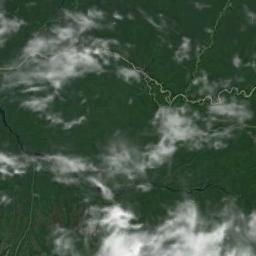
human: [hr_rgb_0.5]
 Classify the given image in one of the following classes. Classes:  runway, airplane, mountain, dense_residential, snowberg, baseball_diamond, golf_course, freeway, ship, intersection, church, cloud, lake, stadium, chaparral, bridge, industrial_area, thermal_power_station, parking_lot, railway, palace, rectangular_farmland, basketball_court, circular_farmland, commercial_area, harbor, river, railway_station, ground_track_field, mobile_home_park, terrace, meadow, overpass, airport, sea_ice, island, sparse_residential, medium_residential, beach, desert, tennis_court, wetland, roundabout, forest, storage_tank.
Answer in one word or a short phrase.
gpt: cloud